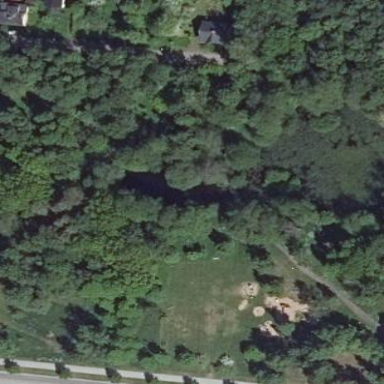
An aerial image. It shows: Park.